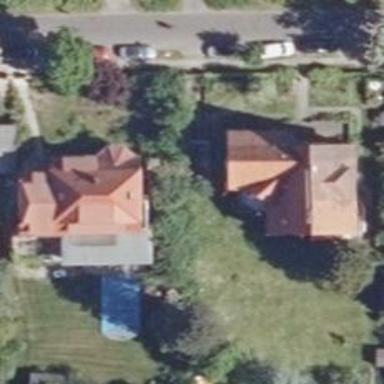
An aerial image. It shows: Detached building with hipped roof shape.